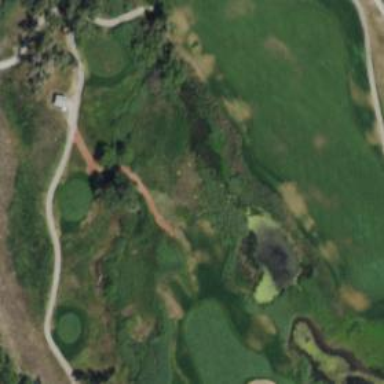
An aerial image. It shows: Footway that resembles golf path.